Field crop: maize
Growth stage: 2
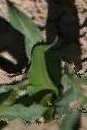
Species: maize